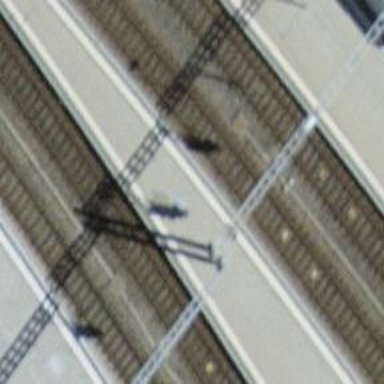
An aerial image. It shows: Railway signal.